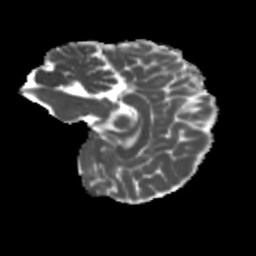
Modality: MD
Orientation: sagittal
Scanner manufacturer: siemens
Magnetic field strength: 3 T
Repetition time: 4 s
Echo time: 0.0594 s